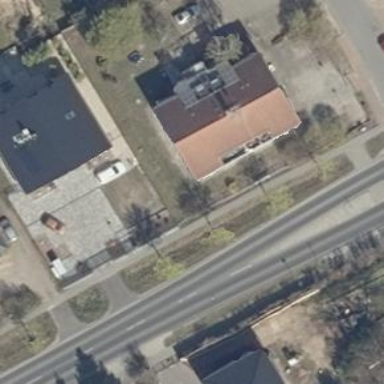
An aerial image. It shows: Building housing furniture shop.